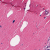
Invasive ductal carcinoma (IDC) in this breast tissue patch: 0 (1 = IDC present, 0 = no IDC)